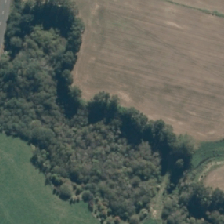
Land cover: deciduous_hardwood